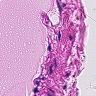
Metastatic tissue present: no